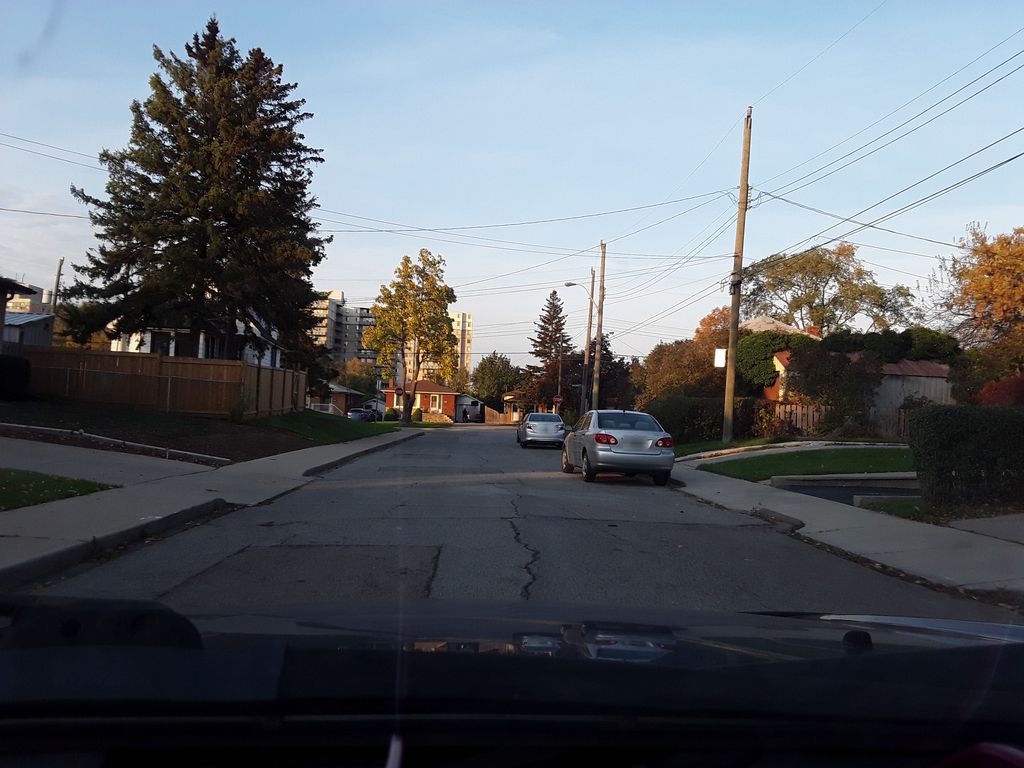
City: hamilton